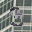
Label: 3